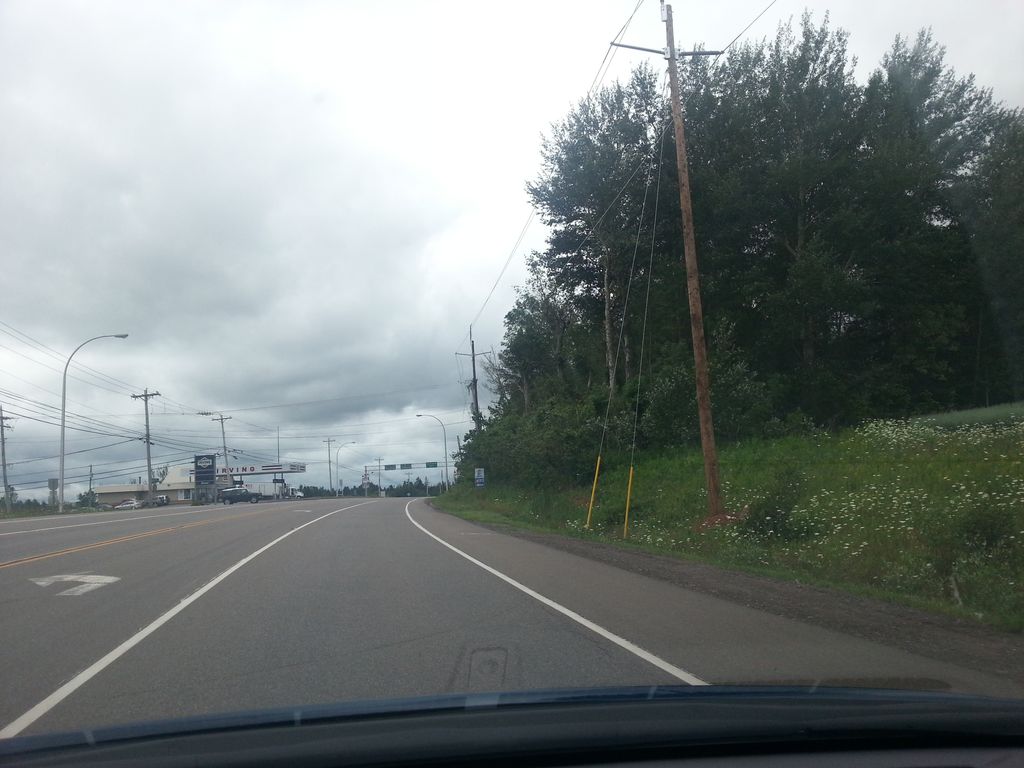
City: charlottetown